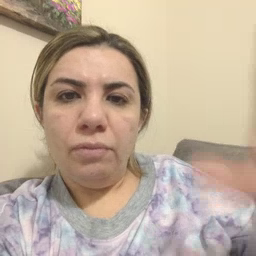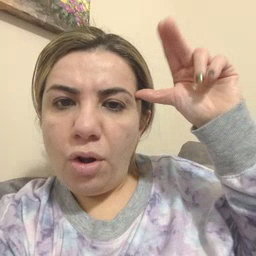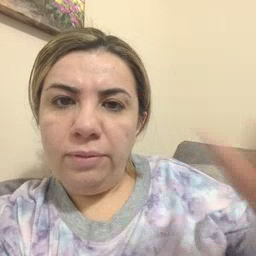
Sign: horse